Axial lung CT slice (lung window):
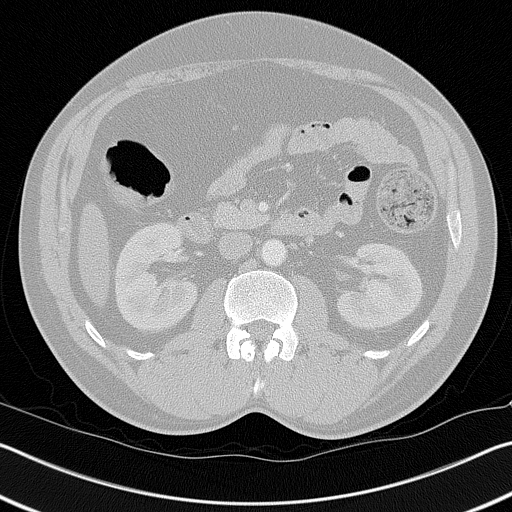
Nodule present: no